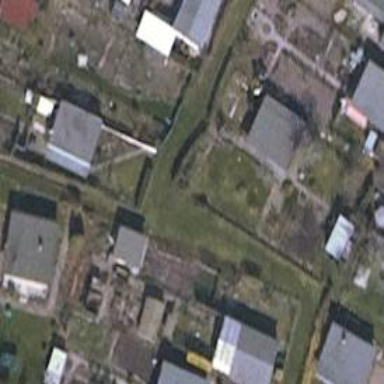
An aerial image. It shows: Road servicing allotments.